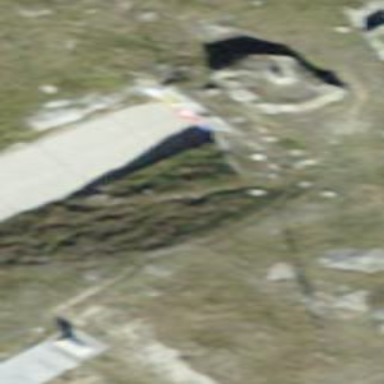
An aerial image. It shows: Military bunker.